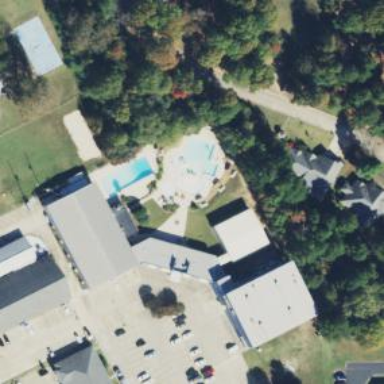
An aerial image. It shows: Fitness center building.